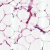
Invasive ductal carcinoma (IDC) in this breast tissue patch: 0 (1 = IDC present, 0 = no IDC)